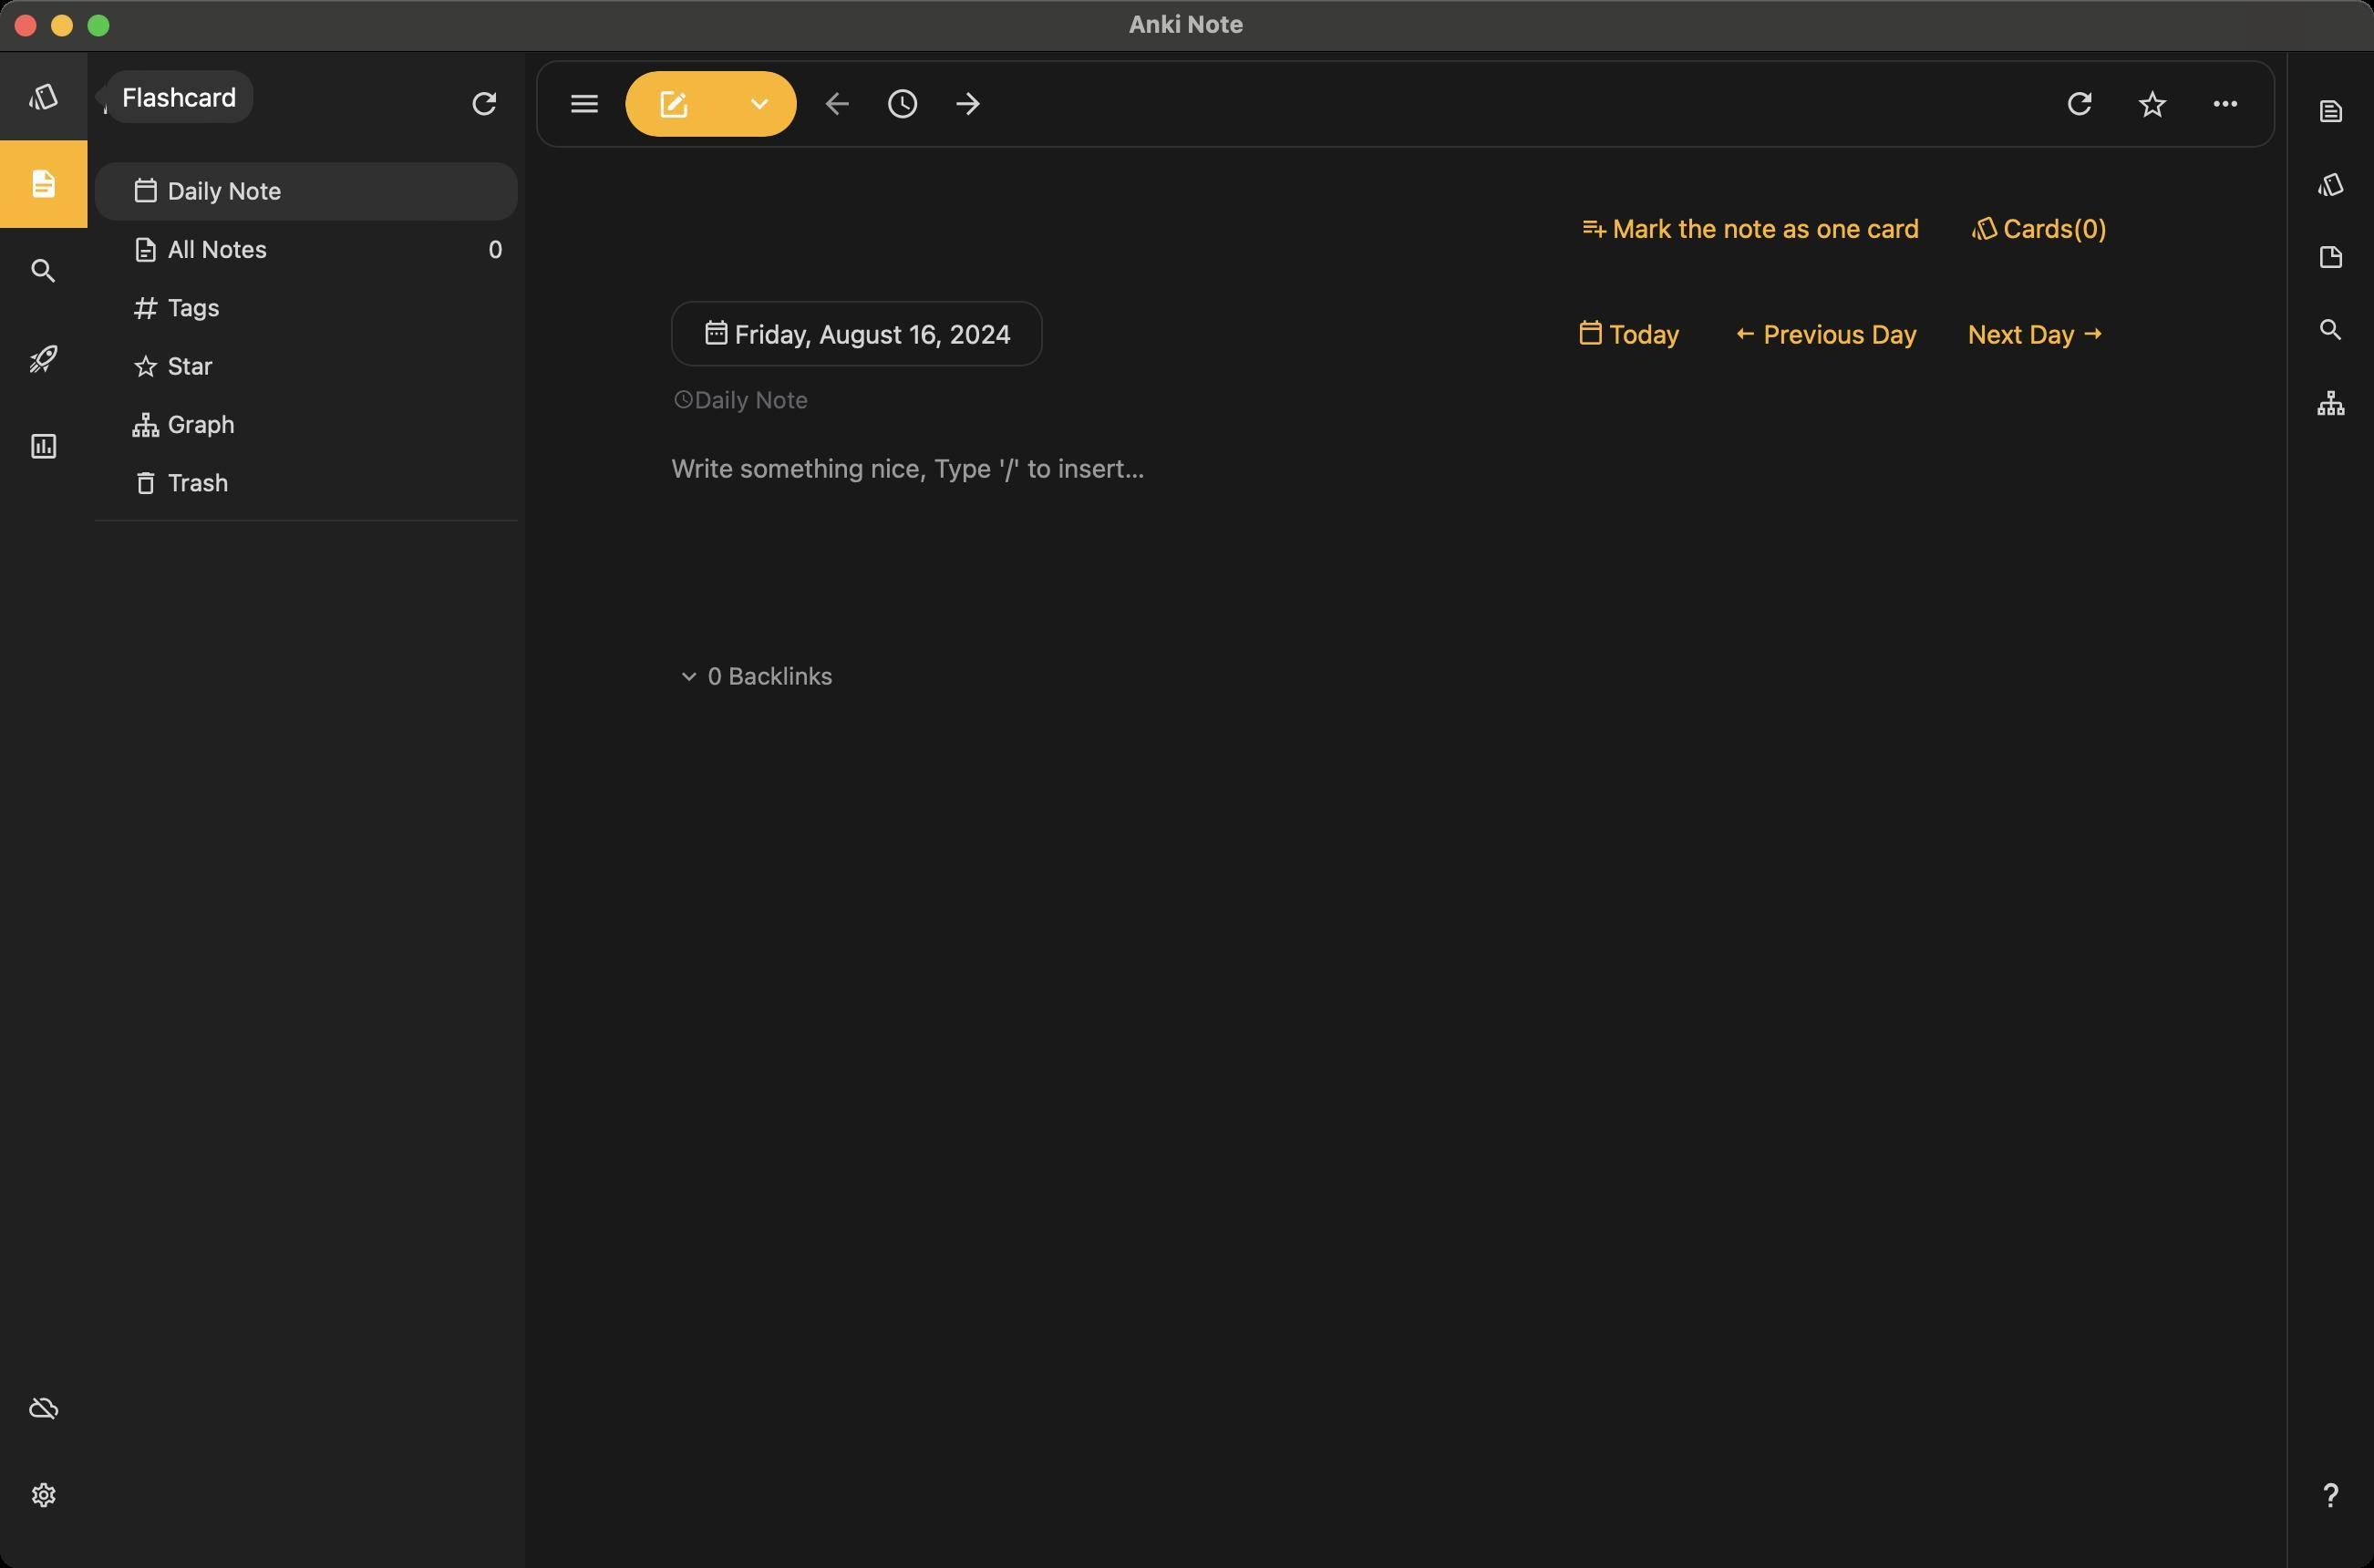
Accessibility tree:
{"name": "Anki_Note", "role": "AXWindow", "description": null, "role_description": "standard window", "value": null, "position": "233.00;83.00", "size": "1302;860", "children": [{"name": null, "role": "AXGroup", "description": null, "role_description": "group", "value": null, "position": "0.00;0.00", "size": "1302;860", "children": [{"name": null, "role": "AXGroup", "description": null, "role_description": "group", "value": null, "position": "0.00;28.00", "size": "1302;832", "children": [{"name": null, "role": "AXGroup", "description": null, "role_description": "group", "value": null, "position": "0.00;28.00", "size": "1302;832", "children": [{"name": "", "role": "AXScrollArea", "description": "", "role_description": "scroll area", "value": "", "position": "0.00;28.00", "size": "1302;832", "children": [{"name": "", "role": "AXWebArea", "description": "Tea Note", "role_description": "HTML content", "value": "", "position": "0.00;28.00", "size": "1302;832", "children": [{"name": "", "role": "AXGroup", "description": "", "role_description": "group", "value": "", "position": "0.00;29.00", "size": "48;48", "children": [{"name": "", "role": "AXStaticText", "description": "", "role_description": "text", "value": null, "position": "15.00;43.00", "size": "18;19", "children": []}]}, {"name": "", "role": "AXStaticText", "description": "", "role_description": "text", "value": null, "position": "15.00;91.00", "size": "18;19", "children": []}, {"name": "", "role": "AXStaticText", "description": "", "role_description": "text", "value": null, "position": "15.00;139.00", "size": "18;19", "children": []}, {"name": "", "role": "AXStaticText", "description": "", "role_description": "text", "value": null, "position": "15.00;187.00", "size": "18;19", "children": []}, {"name": "", "role": "AXStaticText", "description": "", "role_description": "text", "value": null, "position": "15.00;235.00", "size": "18;19", "children": []}, {"name": "", "role": "AXStaticText", "description": "", "role_description": "text", "value": "cloud_off", "position": "16.00;764.00", "size": "16;16", "children": []}, {"name": "", "role": "AXStaticText", "description": "", "role_description": "text", "value": "settings", "position": "16.00;812.00", "size": "16;16", "children": []}, {"name": "", "role": "AXGroup", "description": "", "role_description": "group", "value": "", "position": "48.00;29.00", "size": "240;831", "children": [{"name": "", "role": "AXGroup", "description": "", "role_description": "group", "value": "", "position": "56.00;46.00", "size": "38;22", "children": [{"name": "", "role": "AXStaticText", "description": "", "role_description": "text", "value": "Notes", "position": "56.00;48.00", "size": "39;18", "children": []}]}, {"name": "refresh", "role": "AXButton", "description": "", "role_description": "button", "value": "", "position": "248.00;39.00", "size": "36;36", "children": []}, {"name": "", "role": "AXStaticText", "description": "", "role_description": "text", "value": null, "position": "72.00;97.00", "size": "16;16", "children": []}, {"name": "", "role": "AXGroup", "description": "", "role_description": "group", "value": "", "position": "92.00;95.00", "size": "184;20", "children": [{"name": "", "role": "AXStaticText", "description": "", "role_description": "text", "value": "Daily Note", "position": "92.00;96.00", "size": "63;17", "children": []}]}, {"name": "", "role": "AXStaticText", "description": "", "role_description": "text", "value": null, "position": "72.00;129.00", "size": "16;16", "children": []}, {"name": "", "role": "AXGroup", "description": "", "role_description": "group", "value": "", "position": "92.00;127.00", "size": "172;20", "children": [{"name": "", "role": "AXStaticText", "description": "", "role_description": "text", "value": "All Notes", "position": "92.00;128.00", "size": "55;17", "children": []}]}, {"name": "", "role": "AXGroup", "description": "", "role_description": "group", "value": "", "position": "267.00;127.00", "size": "9;20", "children": [{"name": "", "role": "AXStaticText", "description": "", "role_description": "text", "value": "0", "position": "267.00;128.00", "size": "9;17", "children": []}]}, {"name": "", "role": "AXStaticText", "description": "", "role_description": "text", "value": null, "position": "72.00;161.00", "size": "16;16", "children": []}, {"name": "", "role": "AXGroup", "description": "", "role_description": "group", "value": "", "position": "92.00;159.00", "size": "184;20", "children": [{"name": "", "role": "AXStaticText", "description": "", "role_description": "text", "value": "Tags", "position": "92.00;160.00", "size": "29;17", "children": []}]}, {"name": "", "role": "AXStaticText", "description": "", "role_description": "text", "value": null, "position": "72.00;193.00", "size": "16;16", "children": []}, {"name": "", "role": "AXGroup", "description": "", "role_description": "group", "value": "", "position": "92.00;191.00", "size": "184;20", "children": [{"name": "", "role": "AXStaticText", "description": "", "role_description": "text", "value": "Star", "position": "92.00;192.00", "size": "25;17", "children": []}]}, {"name": "", "role": "AXStaticText", "description": "", "role_description": "text", "value": null, "position": "72.00;225.00", "size": "16;16", "children": []}, {"name": "", "role": "AXGroup", "description": "", "role_description": "group", "value": "", "position": "92.00;223.00", "size": "184;20", "children": [{"name": "", "role": "AXStaticText", "description": "", "role_description": "text", "value": "Graph", "position": "92.00;224.00", "size": "38;17", "children": []}]}, {"name": "", "role": "AXStaticText", "description": "", "role_description": "text", "value": null, "position": "72.00;257.00", "size": "16;16", "children": []}, {"name": "", "role": "AXGroup", "description": "", "role_description": "group", "value": "", "position": "92.00;255.00", "size": "184;20", "children": [{"name": "", "role": "AXStaticText", "description": "", "role_description": "text", "value": "Trash", "position": "92.00;256.00", "size": "34;17", "children": []}]}, {"name": "", "role": "AXGroup", "description": "", "role_description": "group", "value": "", "position": "52.00;281.00", "size": "232;5", "children": []}, {"name": "", "role": "AXGroup", "description": "", "role_description": "group", "value": "", "position": "0.00;28.00", "size": "0;0", "children": []}, {"name": "", "role": "AXGroup", "description": "", "role_description": "group", "value": "", "position": "283.00;29.00", "size": "10;831", "children": []}]}, {"name": "", "role": "AXButton", "description": "Open/close Navigation", "role_description": "button", "value": "", "position": "303.00;39.00", "size": "36;36", "children": []}, {"name": "", "role": "AXGroup", "description": "", "role_description": "group", "value": "", "position": "343.00;39.00", "size": "95;36", "children": [{"name": null, "role": "AXButton", "description": "", "role_description": "button", "value": "", "position": "343.00;39.00", "size": "53;36", "children": []}, {"name": "expand_more", "role": "AXButton", "description": "", "role_description": "button", "value": "", "position": "396.00;39.00", "size": "42;36", "children": []}]}, {"name": "", "role": "AXButton", "description": "Go back", "role_description": "button", "value": "", "position": "441.00;39.00", "size": "37;36", "children": []}, {"name": "access_time", "role": "AXButton", "description": "", "role_description": "button", "value": "", "position": "477.00;39.00", "size": "37;36", "children": []}, {"name": "", "role": "AXButton", "description": "Go forward", "role_description": "button", "value": "", "position": "513.00;39.00", "size": "37;36", "children": []}, {"name": "", "role": "AXButton", "description": "Refresh", "role_description": "button", "value": "", "position": "1123.00;39.00", "size": "36;36", "children": []}, {"name": "", "role": "AXButton", "description": "Star", "role_description": "button", "value": "", "position": "1163.00;39.00", "size": "36;36", "children": []}, {"name": "more_horiz", "role": "AXButton", "description": "", "role_description": "button", "value": "", "position": "1203.00;39.00", "size": "36;36", "children": []}, {"name": "", "role": "AXStaticText", "description": "", "role_description": "text", "value": "playlist_add", "position": "866.00;117.00", "size": "17;16", "children": []}, {"name": "", "role": "AXStaticText", "description": "", "role_description": "text", "value": "Mark the note as one card", "position": "884.00;116.00", "size": "169;18", "children": []}, {"name": "", "role": "AXStaticText", "description": "", "role_description": "text", "value": null, "position": "1080.00;117.00", "size": "17;16", "children": []}, {"name": "", "role": "AXStaticText", "description": "", "role_description": "text", "value": "Cards(0)", "position": "1098.00;116.00", "size": "58;18", "children": []}, {"name": "", "role": "AXStaticText", "description": "", "role_description": "text", "value": null, "position": "385.00;175.00", "size": "16;16", "children": []}, {"name": "", "role": "AXStaticText", "description": "", "role_description": "text", "value": "Friday, August 16, 2024", "position": "403.00;174.00", "size": "152;18", "children": []}, {"name": "", "role": "AXStaticText", "description": "", "role_description": "text", "value": null, "position": "864.00;175.00", "size": "17;16", "children": []}, {"name": "", "role": "AXStaticText", "description": "", "role_description": "text", "value": "Today", "position": "882.00;174.00", "size": "40;18", "children": []}, {"name": "", "role": "AXStaticText", "description": "", "role_description": "text", "value": null, "position": "949.00;175.00", "size": "17;16", "children": []}, {"name": "", "role": "AXStaticText", "description": "", "role_description": "text", "value": "Previous Day", "position": "967.00;174.00", "size": "85;18", "children": []}, {"name": "", "role": "AXStaticText", "description": "", "role_description": "text", "value": "Next Day", "position": "1079.00;174.00", "size": "59;18", "children": []}, {"name": "", "role": "AXStaticText", "description": "", "role_description": "text", "value": null, "position": "1140.00;175.00", "size": "16;16", "children": []}, {"name": "", "role": "AXStaticText", "description": "", "role_description": "text", "value": null, "position": "369.00;212.00", "size": "12;14", "children": []}, {"name": "", "role": "AXStaticText", "description": "", "role_description": "text", "value": "Daily Note", "position": "381.00;211.00", "size": "63;16", "children": []}, {"name": "", "role": "AXTextArea", "description": "", "role_description": "text entry area", "value": "\n", "position": "368.00;243.00", "size": "806;32", "children": [{"name": "", "role": "AXStaticText", "description": "", "role_description": "text", "value": "Write something nice, Type '/' to insert…", "position": "368.00;248.00", "size": "260;17", "children": []}]}, {"name": "", "role": "AXGroup", "description": "", "role_description": "group", "value": "", "position": "288.00;243.00", "size": "24;24", "children": [{"name": "", "role": "AXStaticText", "description": "", "role_description": "text", "value": "drag_indicator", "position": "292.00;247.00", "size": "16;16", "children": []}]}, {"name": "", "role": "AXGroup", "description": "", "role_description": "group", "value": "", "position": "368.00;361.00", "size": "40;20", "children": [{"name": "", "role": "AXStaticText", "description": "", "role_description": "text", "value": "keyboard_arrow_right", "position": "370.00;363.00", "size": "16;16", "children": []}]}, {"name": "", "role": "AXGroup", "description": "", "role_description": "group", "value": "", "position": "388.00;361.00", "size": "786;20", "children": [{"name": "", "role": "AXStaticText", "description": "", "role_description": "text", "value": "0", "position": "388.00;362.00", "size": "9;17", "children": []}, {"name": "", "role": "AXStaticText", "description": "", "role_description": "text", "value": "Backlinks", "position": "399.00;362.00", "size": "58;17", "children": []}]}, {"name": "", "role": "AXGroup", "description": "", "role_description": "group", "value": "", "position": "0.00;28.00", "size": "0;0", "children": []}, {"name": "", "role": "AXGroup", "description": "", "role_description": "group", "value": "", "position": "1254.00;29.00", "size": "48;831", "children": [{"name": "", "role": "AXStaticText", "description": "", "role_description": "text", "value": "text_snippet", "position": "1270.00;53.00", "size": "17;16", "children": []}, {"name": "", "role": "AXStaticText", "description": "", "role_description": "text", "value": "style", "position": "1270.00;93.00", "size": "17;16", "children": []}, {"name": "", "role": "AXStaticText", "description": "", "role_description": "text", "value": null, "position": "1270.00;133.00", "size": "17;16", "children": []}, {"name": "", "role": "AXStaticText", "description": "", "role_description": "text", "value": null, "position": "1270.00;173.00", "size": "17;16", "children": []}, {"name": "", "role": "AXStaticText", "description": "", "role_description": "text", "value": null, "position": "1270.00;213.00", "size": "17;16", "children": []}, {"name": "", "role": "AXStaticText", "description": "", "role_description": "text", "value": null, "position": "1270.00;812.00", "size": "17;16", "children": []}]}, {"name": "", "role": "AXGroup", "description": "", "role_description": "group", "value": "", "position": "-993.00;865.00", "size": "284;765", "children": [{"name": "", "role": "AXGroup", "description": "", "role_description": "group", "value": "", "position": "-993.00;873.00", "size": "284;23", "children": [{"name": "", "role": "AXStaticText", "description": "", "role_description": "text", "value": "Basic", "position": "-978.00;876.00", "size": "34;17", "children": []}]}, {"name": "", "role": "AXGroup", "description": "", "role_description": "group", "value": "", "position": "-993.00;896.00", "size": "284;50", "children": [{"name": "", "role": "AXStaticText", "description": "", "role_description": "text", "value": "Text", "position": "-944.00;903.00", "size": "28;17", "children": []}, {"name": "", "role": "AXStaticText", "description": "", "role_description": "text", "value": "^ ⇧ 0", "position": "-762.00;903.00", "size": "38;17", "children": []}, {"name": "", "role": "AXGroup", "description": "", "role_description": "group", "value": "", "position": "-944.00;918.00", "size": "220;20", "children": [{"name": "", "role": "AXStaticText", "description": "", "role_description": "text", "value": "Insert Text…", "position": "-944.00;922.00", "size": "74;16", "children": []}]}]}, {"name": "", "role": "AXGroup", "description": "", "role_description": "group", "value": "", "position": "-993.00;945.00", "size": "284;50", "children": [{"name": "", "role": "AXStaticText", "description": "", "role_description": "text", "value": "Big heading", "position": "-944.00;952.00", "size": "75;17", "children": []}, {"name": "", "role": "AXStaticText", "description": "", "role_description": "text", "value": "^ ⇧ 1", "position": "-760.00;952.00", "size": "36;17", "children": []}, {"name": "", "role": "AXGroup", "description": "", "role_description": "group", "value": "", "position": "-944.00;967.00", "size": "220;20", "children": [{"name": "", "role": "AXStaticText", "description": "", "role_description": "text", "value": "# Insert Big Heading…", "position": "-944.00;971.00", "size": "132;16", "children": []}]}]}, {"name": "", "role": "AXGroup", "description": "", "role_description": "group", "value": "", "position": "-993.00;994.00", "size": "284;51", "children": [{"name": "", "role": "AXStaticText", "description": "", "role_description": "text", "value": "Medium heading", "position": "-944.00;1001.00", "size": "105;18", "children": []}, {"name": "", "role": "AXStaticText", "description": "", "role_description": "text", "value": "^ ⇧ 2", "position": "-762.00;1001.00", "size": "38;18", "children": []}, {"name": "", "role": "AXGroup", "description": "", "role_description": "group", "value": "", "position": "-944.00;1017.00", "size": "220;20", "children": [{"name": "", "role": "AXStaticText", "description": "", "role_description": "text", "value": "## Insert Medium Heading…", "position": "-944.00;1020.00", "size": "168;17", "children": []}]}]}, {"name": "", "role": "AXGroup", "description": "", "role_description": "group", "value": "", "position": "-993.00;1051.00", "size": "284;2", "children": [{"name": "", "role": "AXSplitter", "description": "", "role_description": "separator", "value": "", "position": "-993.00;1051.00", "size": "284;2", "children": []}]}, {"name": "", "role": "AXGroup", "description": "", "role_description": "group", "value": "", "position": "-993.00;1060.00", "size": "284;50", "children": [{"name": "", "role": "AXStaticText", "description": "", "role_description": "text", "value": "To-do list", "position": "-944.00;1067.00", "size": "61;17", "children": []}, {"name": "", "role": "AXStaticText", "description": "", "role_description": "text", "value": "^ ⇧ 7", "position": "-761.00;1067.00", "size": "37;17", "children": []}, {"name": "", "role": "AXGroup", "description": "", "role_description": "group", "value": "", "position": "-944.00;1082.00", "size": "220;20", "children": [{"name": "", "role": "AXStaticText", "description": "", "role_description": "text", "value": "[ ] Track tasks with a to-do list", "position": "-944.00;1086.00", "size": "180;16", "children": []}]}]}, {"name": "", "role": "AXGroup", "description": "", "role_description": "group", "value": "", "position": "-993.00;1109.00", "size": "284;51", "children": [{"name": "", "role": "AXStaticText", "description": "", "role_description": "text", "value": "Bulleted list", "position": "-944.00;1116.00", "size": "75;18", "children": []}, {"name": "", "role": "AXStaticText", "description": "", "role_description": "text", "value": "^ ⇧ 8", "position": "-762.00;1116.00", "size": "38;18", "children": []}, {"name": "", "role": "AXGroup", "description": "", "role_description": "group", "value": "", "position": "-944.00;1132.00", "size": "220;20", "children": [{"name": "", "role": "AXStaticText", "description": "", "role_description": "text", "value": "- Insert Bulleted list", "position": "-944.00;1135.00", "size": "117;17", "children": []}]}]}, {"name": "", "role": "AXGroup", "description": "", "role_description": "group", "value": "", "position": "-993.00;1159.00", "size": "284;50", "children": [{"name": "", "role": "AXStaticText", "description": "", "role_description": "text", "value": "Ordered list", "position": "-944.00;1166.00", "size": "75;17", "children": []}, {"name": "", "role": "AXStaticText", "description": "", "role_description": "text", "value": "^ ⇧ 9", "position": "-762.00;1166.00", "size": "38;17", "children": []}, {"name": "", "role": "AXGroup", "description": "", "role_description": "group", "value": "", "position": "-944.00;1181.00", "size": "220;20", "children": [{"name": "", "role": "AXStaticText", "description": "", "role_description": "text", "value": "1. Insert Ordered list", "position": "-944.00;1185.00", "size": "121;16", "children": []}]}]}, {"name": "", "role": "AXGroup", "description": "", "role_description": "group", "value": "", "position": "-993.00;1216.00", "size": "284;2", "children": [{"name": "", "role": "AXSplitter", "description": "", "role_description": "separator", "value": "", "position": "-993.00;1216.00", "size": "284;2", "children": []}]}, {"name": "", "role": "AXGroup", "description": "", "role_description": "group", "value": "", "position": "-993.00;1224.00", "size": "284;51", "children": [{"name": "", "role": "AXStaticText", "description": "", "role_description": "text", "value": "Block Quote", "position": "-944.00;1231.00", "size": "78;17", "children": []}, {"name": "", "role": "AXStaticText", "description": "", "role_description": "text", "value": "⌘ ]", "position": "-746.00;1231.00", "size": "22;17", "children": []}, {"name": "", "role": "AXGroup", "description": "", "role_description": "group", "value": "", "position": "-944.00;1247.00", "size": "220;20", "children": [{"name": "", "role": "AXStaticText", "description": "", "role_description": "text", "value": "> Insert Block Quote", "position": "-944.00;1250.00", "size": "122;17", "children": []}]}]}, {"name": "", "role": "AXGroup", "description": "", "role_description": "group", "value": "", "position": "-993.00;1274.00", "size": "284;23", "children": [{"name": "", "role": "AXStaticText", "description": "", "role_description": "text", "value": "Relations", "position": "-978.00;1276.00", "size": "57;18", "children": []}]}, {"name": "", "role": "AXGroup", "description": "", "role_description": "group", "value": "", "position": "-993.00;1296.00", "size": "284;51", "children": [{"name": "", "role": "AXStaticText", "description": "", "role_description": "text", "value": "Internal link", "position": "-944.00;1304.00", "size": "74;17", "children": []}, {"name": "", "role": "AXStaticText", "description": "", "role_description": "text", "value": "^ i", "position": "-740.00;1304.00", "size": "16;17", "children": []}, {"name": "", "role": "AXGroup", "description": "", "role_description": "group", "value": "", "position": "-944.00;1319.00", "size": "220;20", "children": [{"name": "", "role": "AXStaticText", "description": "", "role_description": "text", "value": "[[Add internal link to another note", "position": "-944.00;1323.00", "size": "200;16", "children": []}]}]}, {"name": "", "role": "AXGroup", "description": "", "role_description": "group", "value": "", "position": "-993.00;1346.00", "size": "284;50", "children": [{"name": "", "role": "AXStaticText", "description": "", "role_description": "text", "value": "Link", "position": "-944.00;1353.00", "size": "27;17", "children": []}, {"name": "", "role": "AXStaticText", "description": "", "role_description": "text", "value": "⌘ k", "position": "-748.00;1353.00", "size": "24;17", "children": []}, {"name": "", "role": "AXGroup", "description": "", "role_description": "group", "value": "", "position": "-944.00;1368.00", "size": "220;20", "children": [{"name": "", "role": "AXStaticText", "description": "", "role_description": "text", "value": "[](Add Link)", "position": "-944.00;1372.00", "size": "72;16", "children": []}]}]}, {"name": "", "role": "AXGroup", "description": "", "role_description": "group", "value": "", "position": "-993.00;1403.00", "size": "284;2", "children": [{"name": "", "role": "AXSplitter", "description": "", "role_description": "separator", "value": "", "position": "-993.00;1403.00", "size": "284;2", "children": []}]}, {"name": "", "role": "AXGroup", "description": "", "role_description": "group", "value": "", "position": "-993.00;1411.00", "size": "284;24", "children": [{"name": "", "role": "AXStaticText", "description": "", "role_description": "text", "value": "Media", "position": "-978.00;1414.00", "size": "39;17", "children": []}]}, {"name": "", "role": "AXGroup", "description": "", "role_description": "group", "value": "", "position": "-993.00;1434.00", "size": "284;51", "children": [{"name": "", "role": "AXStaticText", "description": "", "role_description": "text", "value": "Image", "position": "-944.00;1441.00", "size": "40;17", "children": []}, {"name": "", "role": "AXGroup", "description": "", "role_description": "group", "value": "", "position": "-944.00;1456.00", "size": "220;20", "children": [{"name": "", "role": "AXStaticText", "description": "", "role_description": "text", "value": "![](Insert a image)", "position": "-944.00;1460.00", "size": "108;16", "children": []}]}]}, {"name": "", "role": "AXGroup", "description": "", "role_description": "group", "value": "", "position": "-993.00;1484.00", "size": "284;50", "children": [{"name": "", "role": "AXStaticText", "description": "", "role_description": "text", "value": "File", "position": "-944.00;1491.00", "size": "23;17", "children": []}, {"name": "", "role": "AXGroup", "description": "", "role_description": "group", "value": "", "position": "-944.00;1506.00", "size": "220;20", "children": [{"name": "", "role": "AXStaticText", "description": "", "role_description": "text", "value": "![](Insert a file)", "position": "-944.00;1510.00", "size": "90;16", "children": []}]}]}, {"name": "", "role": "AXGroup", "description": "", "role_description": "group", "value": "", "position": "-993.00;1541.00", "size": "284;1", "children": [{"name": "", "role": "AXSplitter", "description": "", "role_description": "separator", "value": "", "position": "-993.00;1541.00", "size": "284;1", "children": []}]}, {"name": "", "role": "AXGroup", "description": "", "role_description": "group", "value": "", "position": "-993.00;1549.00", "size": "284;24", "children": [{"name": "", "role": "AXStaticText", "description": "", "role_description": "text", "value": "Advanced", "position": "-978.00;1552.00", "size": "62;17", "children": []}]}, {"name": "", "role": "AXGroup", "description": "", "role_description": "group", "value": "", "position": "-993.00;1572.00", "size": "284;50", "children": [{"name": "", "role": "AXStaticText", "description": "", "role_description": "text", "value": "Code", "position": "-944.00;1575.00", "size": "35;17", "children": []}, {"name": "", "role": "AXStaticText", "description": "", "role_description": "text", "value": "PRO", "position": "-760.00;1579.00", "size": "28;17", "children": []}, {"name": "", "role": "AXGroup", "description": "", "role_description": "group", "value": "", "position": "-944.00;1598.00", "size": "220;20", "children": [{"name": "", "role": "AXStaticText", "description": "", "role_description": "text", "value": "```Capture a code snippet```", "position": "-944.00;1602.00", "size": "175;16", "children": []}]}]}]}, {"name": "", "role": "AXGroup", "description": "", "role_description": "group", "value": "", "position": "-1.00;859.00", "size": "1;1", "children": []}, {"name": "", "role": "AXGroup", "description": "", "role_description": "group", "value": "", "position": "-1.00;859.00", "size": "1;1", "children": []}, {"name": "", "role": "AXGroup", "description": "", "role_description": "group", "value": "", "position": "-1.00;859.00", "size": "1;1", "children": []}, {"name": "", "role": "AXGroup", "description": "", "role_description": "group", "value": "", "position": "-1.00;859.00", "size": "1;1", "children": []}, {"name": "", "role": "AXGroup", "description": "", "role_description": "tooltip", "value": "", "position": "58.00;38.00", "size": "139;40", "children": [{"name": "", "role": "AXGroup", "description": "", "role_description": "group", "value": "", "position": "67.00;43.00", "size": "63;20", "children": [{"name": "", "role": "AXStaticText", "description": "", "role_description": "text", "value": "Flashcard", "position": "67.00;44.00", "size": "63;18", "children": []}]}, {"name": "", "role": "AXGroup", "description": "", "role_description": "group", "value": "", "position": "58.00;45.00", "size": "68;39", "children": []}]}]}]}]}]}]}, {"name": null, "role": "AXButton", "description": null, "role_description": "close button", "value": null, "position": "7.00;6.00", "size": "14;16", "children": []}, {"name": null, "role": "AXButton", "description": null, "role_description": "full screen button", "value": null, "position": "47.00;6.00", "size": "14;16", "children": [{"name": null, "role": "AXGroup", "description": null, "role_description": "group", "value": null, "position": "47.00;6.00", "size": "14;16", "children": [{"name": null, "role": "AXGroup", "description": null, "role_description": "group", "value": null, "position": "47.00;6.00", "size": "14;16", "children": []}]}]}, {"name": null, "role": "AXButton", "description": null, "role_description": "minimize button", "value": null, "position": "27.00;6.00", "size": "14;16", "children": []}, {"name": null, "role": "AXStaticText", "description": null, "role_description": "text", "value": "Anki Note", "position": "617.00;5.00", "size": "68;16", "children": []}]}